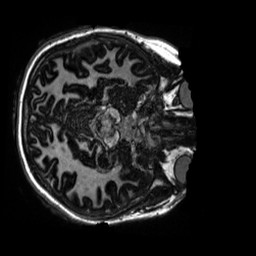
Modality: MP2RAGE
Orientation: axial
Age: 10
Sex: female
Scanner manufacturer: siemens
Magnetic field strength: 3 T
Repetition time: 4 s
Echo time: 0.00303 s